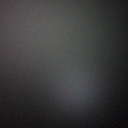
Screen state: off